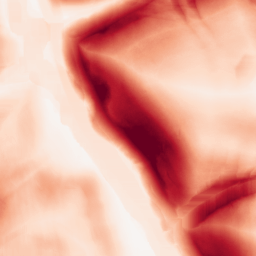
Category: morphological
Decomposition family: morphological_square
Decomposition parameters: operation: gradient
size: 20
Upsampling method: cubic_catmull_rom
Upsampling parameters: scale: 8
Upsampling scale: 8